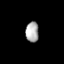
Tissue: lung
Cell type: Others
Senescence score: 0.155
Nuclear area (px): 262
Mean DAPI intensity: 171.916